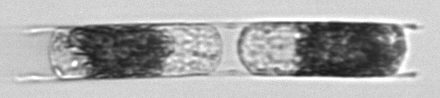
Label: Hemiaulus